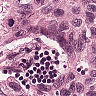
Metastatic tissue present: yes